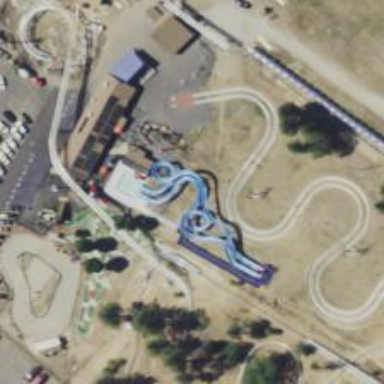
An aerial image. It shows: Water slide attraction.